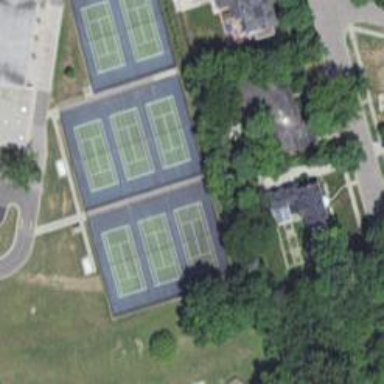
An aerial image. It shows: Tennis court in leisure pitch.